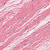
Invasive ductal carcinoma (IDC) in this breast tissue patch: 0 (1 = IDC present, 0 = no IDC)